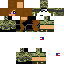
A female human skin with medium skin, wearing brown long hair dressed in a blue hoodie and black pants, featuring a closed mouth.